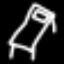
Label: bed